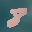
Label: 8